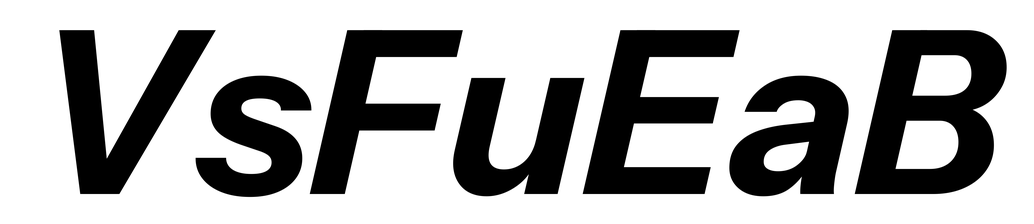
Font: InstrumentSans-Italic_Bold_Italic